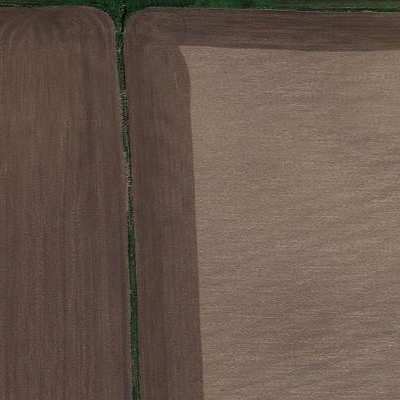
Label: Field